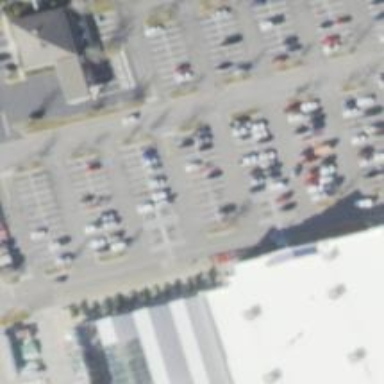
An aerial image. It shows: Parking space is available.